Aerial crown-view tile of a tropical tree (Barro Colorado Island, Panama), acquired 20241112:
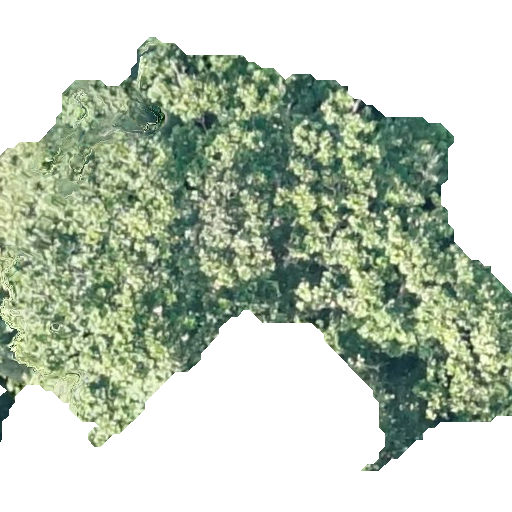
Species: Anacardium excelsum
GBIF accepted scientific name: Anacardium excelsum
Crown area: 247.203 m²